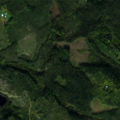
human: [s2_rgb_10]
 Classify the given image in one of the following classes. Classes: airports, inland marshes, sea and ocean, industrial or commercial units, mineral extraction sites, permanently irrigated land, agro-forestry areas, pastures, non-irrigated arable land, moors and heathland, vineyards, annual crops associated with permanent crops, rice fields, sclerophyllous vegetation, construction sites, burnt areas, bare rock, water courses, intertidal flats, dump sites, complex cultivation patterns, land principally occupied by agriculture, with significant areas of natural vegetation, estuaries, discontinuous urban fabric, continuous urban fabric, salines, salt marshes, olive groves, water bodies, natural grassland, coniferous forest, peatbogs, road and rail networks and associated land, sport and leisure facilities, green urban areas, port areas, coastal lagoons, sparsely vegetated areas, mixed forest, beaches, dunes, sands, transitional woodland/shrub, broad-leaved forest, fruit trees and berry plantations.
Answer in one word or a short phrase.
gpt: coniferous forest, mixed forest, transitional woodland/shrub